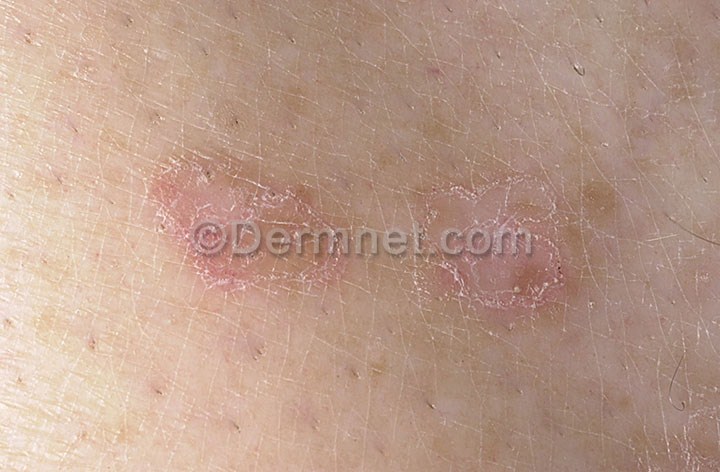
Disease: Seborrheic Keratoses and other Benign Tumors